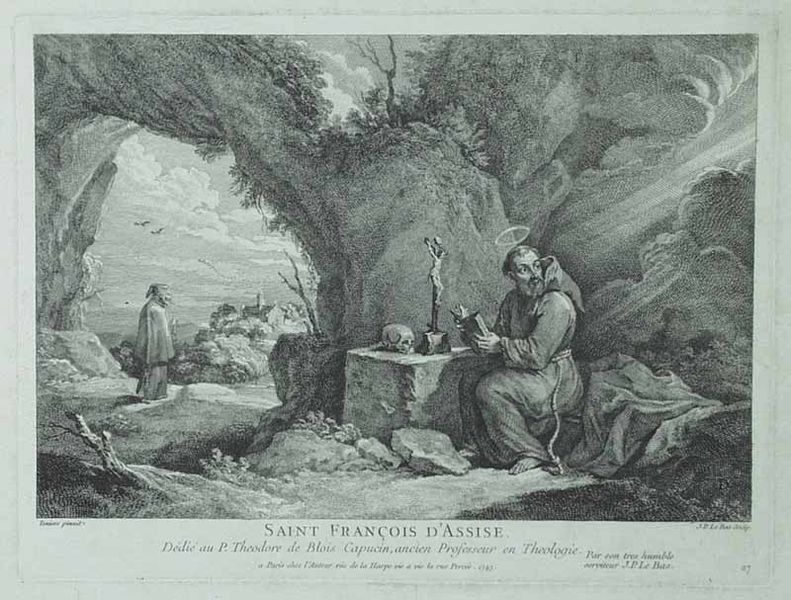
Titel: Saint Francois d'Assise
Künstler: Jacques-Philippe Lebas
Standort: Karlsruhe
Institution: Staatliche Kunsthalle Karlsruhe
Schlagwörter: baum, berg, felsen, gott, himmel, mann, meer, schatten, umhang, vogel, weiß, wolken, bäume, kirchturm, landschaft, menschen, sitzen, stadt, frankreich, grau, hell, kleid, licht, männer, nacht, rücken, schwarz, skizze, tisch, zeichnung, blick, gürtel, haus, weg, wiese, wolke, bart, mütze, barock, bibel, gesicht, mensch, schädel, stein, steine, tod, tot, ast, baumstamm, ferne, natur, stamm, vögel, wind, büsche, kirche, gewand, kutte, mantel, sitzend, strick, pflanzen, höhle, wald, stock, turm, engel, skulptur, statue, holzschnitt, schrift, bogen, berge, fels, wüste, dorf, grafik, graphik, monochrom, französisch, romantik, querformat, wetter, inschrift, lesen, durchgang, kordel, tor, gestalt, vanitas, eingang, memento mori, lichtstrahl, alter, unterschrift, buch, burg, kreuz, strahlen, einöde, wurzel, seil, barfuß, druck, druckgraphik, druckgrafik, francois, radierung, stich, illustration, schwarzweiß, text, strahl, beschriftung, heiter, beten, gebet, dämon, franz, altar, pult, schein, karfreitag, heiligenschein, totenkopf, gruft, quader, nimbus, christus, jesus, jesus christus, kreuzigung, teufel, reise, wanderer, versuchung, sonnenstrahlen, grotte, kruzifix, mönch, franziskus, heiliger, kluft, teniers, gestrüpp, erleuchtung, kraut, block, jünger, heilig, klei, kupferstich, totenschädel, anbetung, biblisch, petrus, kaputze, kapuze, erlöser, franziskaner, landschaftsausblick, einsiedel, schreck, mehr, tonsur, von, assissi, kruez, eremit, klausur, steinblock, gekreuzigter, hieronymus, umdrehen, einsiedler, krauz, wunder, franz von assisi, heiligendarstellung, häser, assisi, simultandarstellung, schwazr, bch, messias, gottessohn, sohn gottes, hironimus, heiliger franziskus, stahlstich, christkind, totoenkopf, möcnh, gesit, saint, antonius, heiliger hieronymus, landcshaft, frankfreich, göttliches licht, heillig, unterbrechung, öhle, 1800, 1700, schadel, san francesco, 18.jh, visitation, heilger franz, franziskus von assisi, saint francois, assise, kruxifix, möcneh, fesus, saint francois d'assise, klausus, francois d'assise, chädel, christkönig, unterbrochen werden, klausner, heiligenscheinfranz von assisi, heiliger franz von assisi, jesusfigur, heilland, erretter, jesus von nazaret, überraschter mönch, d´assise, aint francois d´assise, assisses, religiöse thema, im natur, von assisi